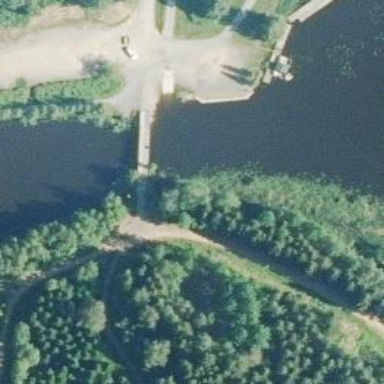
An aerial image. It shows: Bridge for cycleway.